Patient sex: M
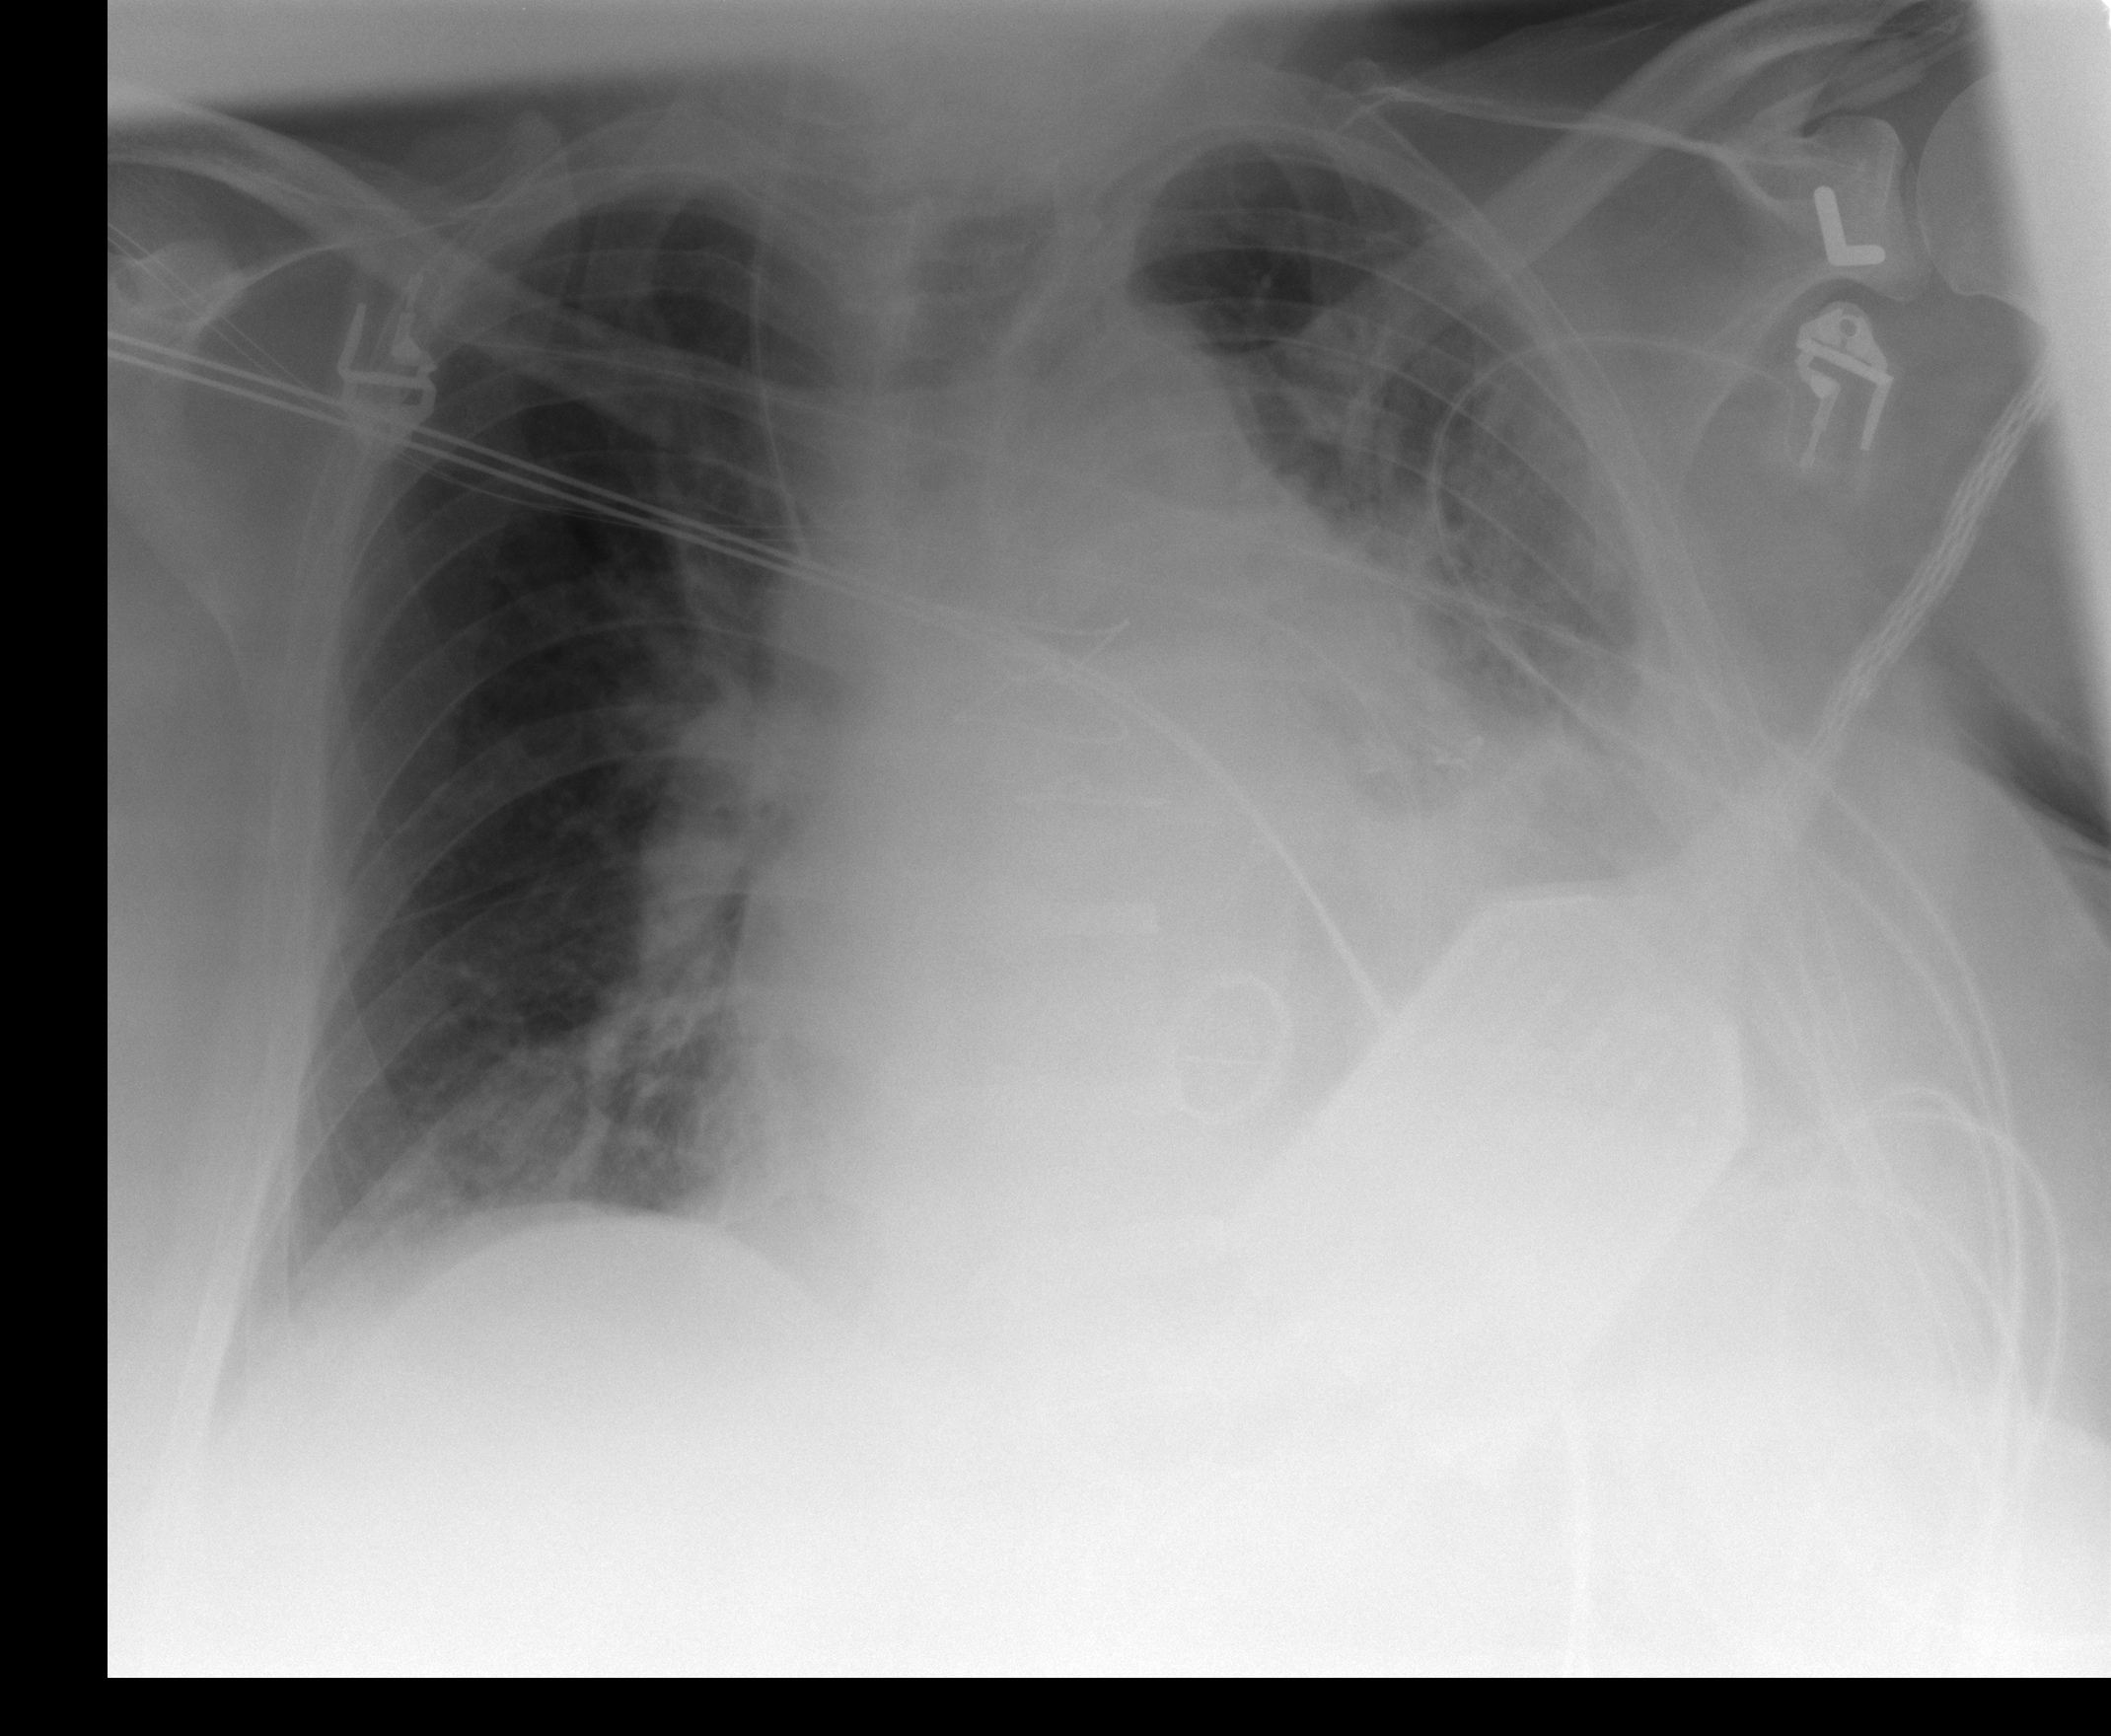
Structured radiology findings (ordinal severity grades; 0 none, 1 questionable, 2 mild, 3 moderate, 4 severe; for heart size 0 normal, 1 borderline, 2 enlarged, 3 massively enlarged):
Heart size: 2
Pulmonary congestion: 2
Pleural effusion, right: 1
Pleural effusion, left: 2
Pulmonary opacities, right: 0
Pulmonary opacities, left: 2
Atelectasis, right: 2
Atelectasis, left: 2